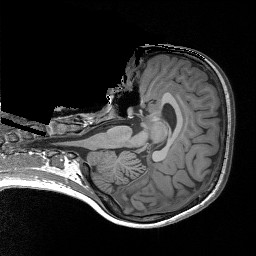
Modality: T1w
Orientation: axial